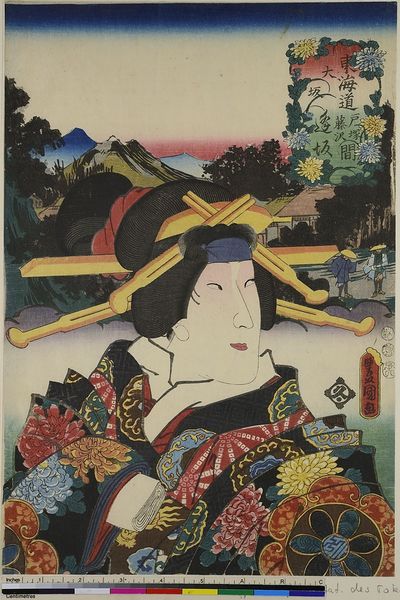
Titel: Osaka, zwischen Totsuka und Fujisawa: Der Schauspieler Onoe Kikujiro II als Osaka, aus der Serie: Die 53 Stationen des Tokaido
Künstler: Utagawa Kunisada
Standort: Hamburg
Institution: Museum für Kunst und Gewerbe Hamburg
Schlagwörter: baum, berg, blau, himmel, weiß, bäume, landschaft, frau, nase, blick, gesicht, haarschmuck, kleidung, horizont, gewand, haare, theater, holzschnitt, japan, schrift, berge, asien, druckgraphik, druckgrafik, zeit, schauspieler, farbholzschnitt, schauspielerin, tourismus, reisen, kabuki, edo, reproduktionen, druckerzeugnisse, theateraufführung, ukiyo